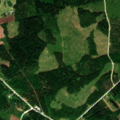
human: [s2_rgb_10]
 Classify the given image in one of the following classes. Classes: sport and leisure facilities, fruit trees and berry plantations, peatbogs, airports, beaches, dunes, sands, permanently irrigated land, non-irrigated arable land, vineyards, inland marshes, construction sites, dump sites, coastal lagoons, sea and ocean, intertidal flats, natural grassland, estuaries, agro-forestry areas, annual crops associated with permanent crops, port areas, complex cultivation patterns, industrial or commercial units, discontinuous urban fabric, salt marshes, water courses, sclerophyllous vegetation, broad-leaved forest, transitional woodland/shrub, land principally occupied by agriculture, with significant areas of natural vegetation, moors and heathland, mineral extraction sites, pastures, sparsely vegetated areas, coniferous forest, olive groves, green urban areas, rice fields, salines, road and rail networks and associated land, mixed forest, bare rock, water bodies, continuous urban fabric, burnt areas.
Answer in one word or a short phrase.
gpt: land principally occupied by agriculture, with significant areas of natural vegetation, broad-leaved forest, coniferous forest, mixed forest